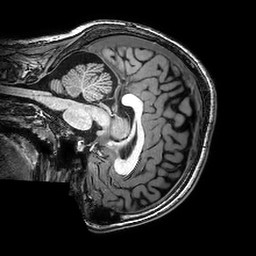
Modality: T1w
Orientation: sagittal
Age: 23
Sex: female
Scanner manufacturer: philips
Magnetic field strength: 3 T
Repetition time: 0.0082 s
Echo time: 0.00376 s